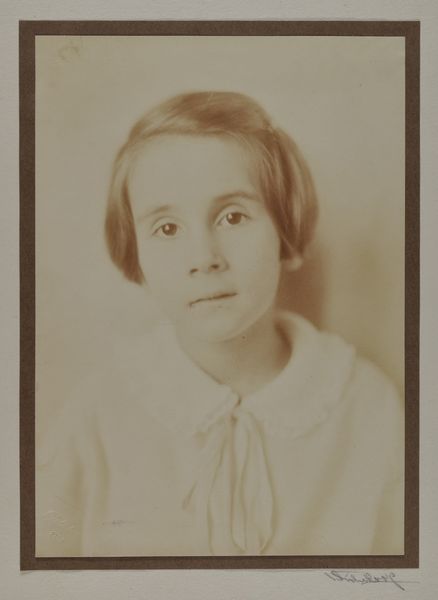
Titel: Renate Scholz
Künstler: Minya Diez-Dührkoop
Standort: Hamburg
Institution: Museum für Kunst und Gewerbe Hamburg
Schlagwörter: bildnis, portrait, papier, foto, fotografie, photographie, photo, platin, lichtbild, konterfei, bildwerke, angewandte und bildende kunst, hessische systematik, porträt, mädchen, porträtfotografie, porträtphotographie, palladiumdruck